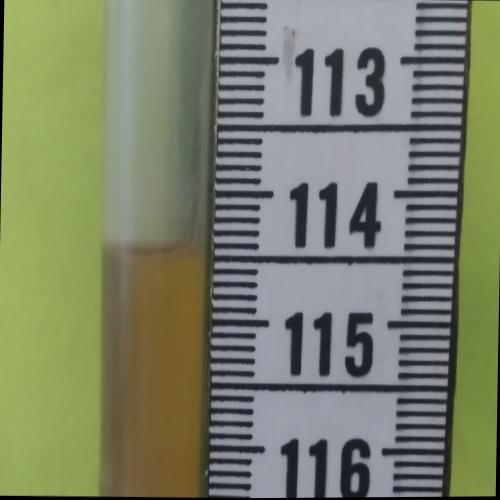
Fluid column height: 114.4 cm